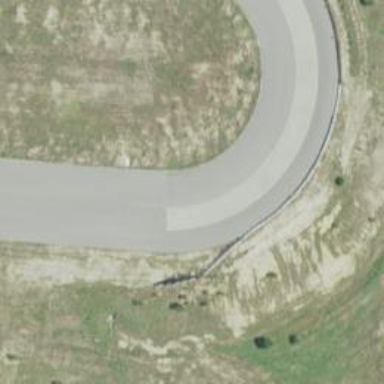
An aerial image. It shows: Motor sport raceway.